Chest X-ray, AP view. Patient: 73 years old, sex F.
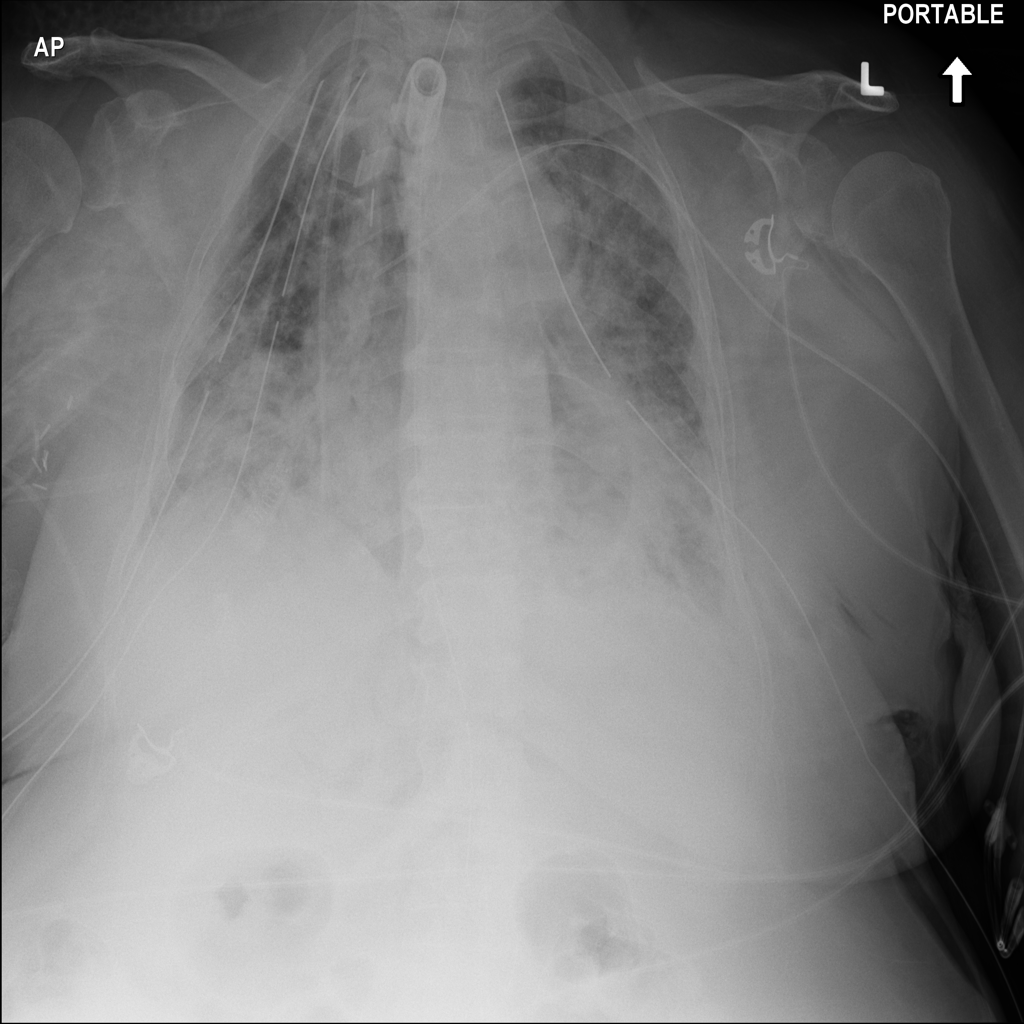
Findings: No Finding